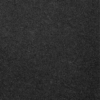
Label: dusty